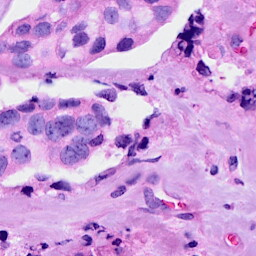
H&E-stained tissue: Breast